Question: I have created a d3 force layout, and it works very well. Now I will add a group of data to my graph. I hope I could control the center of my new nodes. For example, supposed the center is (100,100), I hope the new nodes lay out into rectangle area like [(50,50) to (150,150)] as a whole.

'''
var width = 500,
height = 500;
var nodes = [{id:0, n:'Tom'}, {id:1, n:'Join'}, {id:2, n:'John'}, {id:3, n:'Bob'}, {id:4, n:'4'}, {id:5, n:'5'}, {id:6, n:'6'}];
var links = [{source:0,target:1},{source:0,target:2},{source:0,target:3},{source:0,target:4},{source:0,target:5},{source:1,target:5},{source:1,target:6}];
// init force
var force = d3.layout.force()
.charge(-120)
.linkDistance(120)
.size([width, height]);
// init svg
var svg = d3.select("body").append("svg")
.attr("width", width)
.attr("height", height);
// set tick function
force.on("tick", function () {
d3.selectAll(".link").attr("x1", function (d) {
return d.source.x;
})
.attr("y1", function (d) {
return d.source.y;
})
.attr("x2", function (d) {
return d.target.x;
})
.attr("y2", function (d) {
return d.target.y;
});
// controll the coordinates here
d3.selectAll(".node").attr("transform", function(d){
if(d.flag == 1){
d.x = Math.max(50, Math.min(150, d.x));
d.y = Math.max(50, Math.min(150, d.y));
}
return "translate("+d.x+","+d.y+")";
});
}).on('end', function(){
svg.selectAll(".node").each(function(d){d.fixed=true;});
});
function setData(ns, ls){
var update = svg.selectAll(".link").data(ls);
update.enter().append("line")
.attr("class", "link")
.style("stroke-width", 1);
update.exit().remove();
update = svg.selectAll(".node").data(ns);
update.enter().append("g")
.attr("class", "node")
.attr("id", function(d){return d.id})
.call(force.drag)
.call(function(p){
p.append("image")
.attr("class", "nodeimage")
.attr("width", "30px")
.attr("height", "30px")
.attr("x", "-15px")
.attr("y", "-15px");
p.append("text")
.attr("class", "nodetext")
.attr("dx", "-10px")
.attr("dy", "20px")
.style("font-size", "15px")
.text(function(d){return d.n});
});
update.exit().remove();
update.selectAll(".nodeimage")
.each(function() {
d3.select(this).datum(d3.select(this.parentNode).datum());
})
.attr("xlink:href", function(d){
var img;
if(d.flag == 1){
img = "http://www.gravatar.com/avatar/1eccef322f0beef11e0e47ed7963189b/?default=&s=80"
}else{
img = "http://www.gravatar.com/avatar/a1338368fe0b4f3d301398a79c171987/?default=&s=80";
}
return img;
});
force.nodes(ns)
.links(ls)
.start();
}
//init
setData(nodes, links);
setTimeout(function(){
//generate new data and merge to old data
nodes = nodes.concat(generateNewData());
setData(nodes, links);
//how do i control the coordinate of new nodes?
}, 3000);
function generateNewData(){
var ns = [];
for(var i = 0; i < 10; i++){
ns.push({id:i+100,n:'n'+i,flag:1});
}
return ns;
}
'''
Here is my demo of jsfiddle:<URL>
The latest demo shows that the nodes can display in the rectangle, however, their coordinates are the same. I hope it is an available force layout.
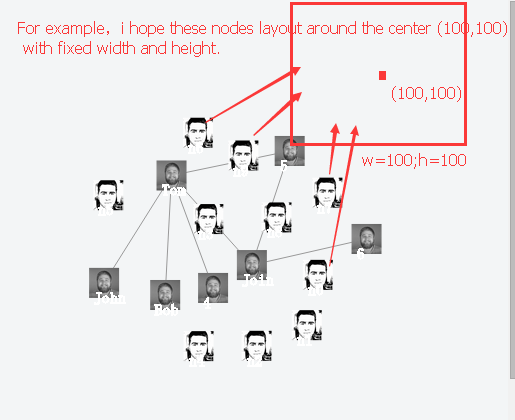
Answer: <URL>
'''
var width = 500,
height = 500;
var nodes = [{id:0, n:'Tom'}, {id:1, n:'Join'}, {id:2, n:'John'}, {id:3, n:'Bob'}, {id:4, n:'4'}, {id:5, n:'5'}, {id:6, n:'6'}];
var links = [{source:0,target:1},{source:0,target:2},{source:0,target:3},{source:0,target:4},{source:0,target:5},{source:1,target:5},{source:1,target:6}];
// init force
var force = d3.layout.force()
.charge(-500)
.linkDistance(120)
.gravity(0.1)
.size([width, height]);
// init svg
var svg = d3.select("body").append("svg")
.attr("width", width)
.attr("height", height);
// set tick function
force.on("tick", function () {
d3.selectAll(".link").attr("x1", function (d) {
return d.source.x;
})
.attr("y1", function (d) {
return d.source.y;
})
.attr("x2", function (d) {
return d.target.x;
})
.attr("y2", function (d) {
return d.target.y;
});
// controll the coordinates here
d3.selectAll(".node").attr("transform", function(d){
if(d.flag == 1){
d.x = Math.max(50, Math.min(150, d.x));
d.y = Math.max(50, Math.min(150, d.y));
}
return "translate("+d.x+","+d.y+")";
});
}).on('end', function(){
svg.selectAll(".node").each(function(d){d.fixed=true;});
});
function setData(ns, ls){
var update = svg.selectAll(".link").data(ls);
update.enter().append("line")
.attr("class", "link")
.style("stroke-width", 1);
update.exit().remove();
update = svg.selectAll(".node").data(ns);
update.enter().append("g")
.attr("class", "node")
.attr("id", function(d){return d.id})
.call(force.drag)
.call(function(p){
p.append("image")
.attr("class", "nodeimage")
.attr("width", "30px")
.attr("height", "30px")
.attr("x", "-15px")
.attr("y", "-15px");
p.append("text")
.attr("class", "nodetext")
.attr("dx", "-10px")
.attr("dy", "20px")
.style("font-size", "15px")
.text(function(d){return d.n});
});
update.exit().remove();
update.selectAll(".nodeimage")
.each(function() {
d3.select(this).datum(d3.select(this.parentNode).datum());
})
.attr("xlink:href", function(d){
var img;
if(d.flagx == 1){
img = "http://www.gravatar.com/avatar/1eccef322f0beef11e0e47ed7963189b/?default=&s=80"
}else{
img = "http://www.gravatar.com/avatar/a1338368fe0b4f3d301398a79c171987/?default=&s=80";
}
return img;
});
force.nodes(ns)
.links(ls)
.start();
}
//init
setData(nodes, links);
setTimeout(function(){
//generate new data and merge to old data
nodes = nodes.concat(generateNewData());
links = links.concat(generateNewLinks());
setData(nodes, links);
//how do i control the coordinate of new nodes?
}, 3000);
function generateNewData(){
var ns = [];
ns.push({id:6,n:'n'+i,flag:1, flagx:1});
for(var i = 1; i < 10; i++){
ns.push({id:i+6,n:'n'+i, flagx:1});
}
return ns;
}
function generateNewLinks(){
var ns = [];
ns.push({source:7,target:8});
ns.push({source:7,target:9});
ns.push({source:7,target:10});
ns.push({source:7,target:11});
ns.push({source:7,target:12});
ns.push({source:7,target:13});
ns.push({source:7,target:14});
ns.push({source:7,target:15});
ns.push({source:7,target:16});
return ns;
}
'''
'''
.node {
stroke: #fff;
stroke-width: 1.5px;
}
.link {
stroke: #999;
}
'''
'''
<script src="https://cdnjs.cloudflare.com/ajax/libs/d3/3.4.11/d3.min.js"></script>
'''